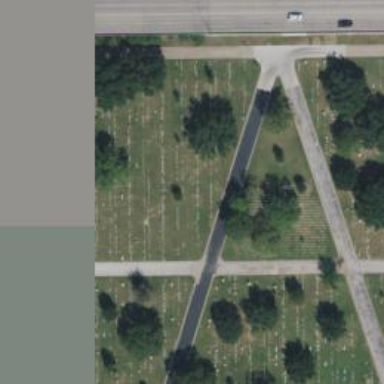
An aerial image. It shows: Graveyard.